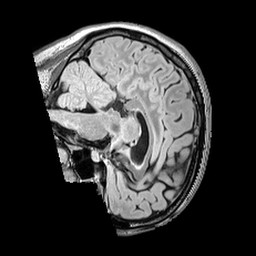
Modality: FLAIR
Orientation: sagittal
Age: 27
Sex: female
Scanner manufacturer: siemens
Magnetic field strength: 3 T
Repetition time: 5 s
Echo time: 0.387 s